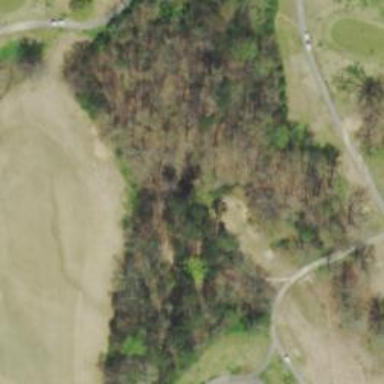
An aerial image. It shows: Path designed for golf carts.